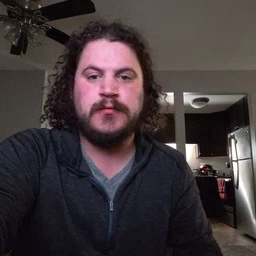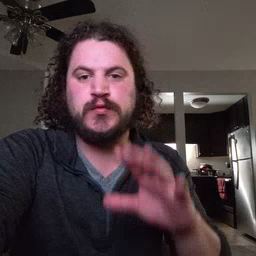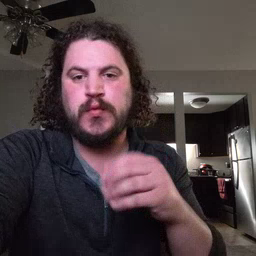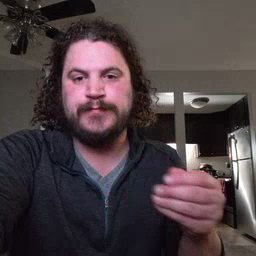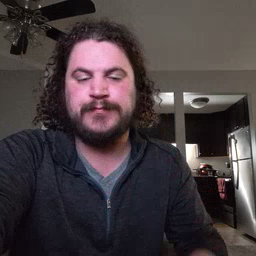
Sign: story